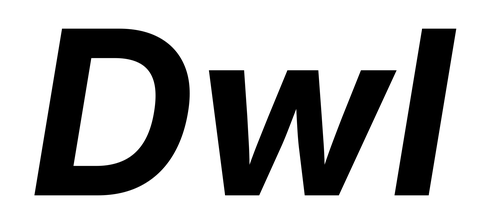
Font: Inter-Italic_Bold_Italic